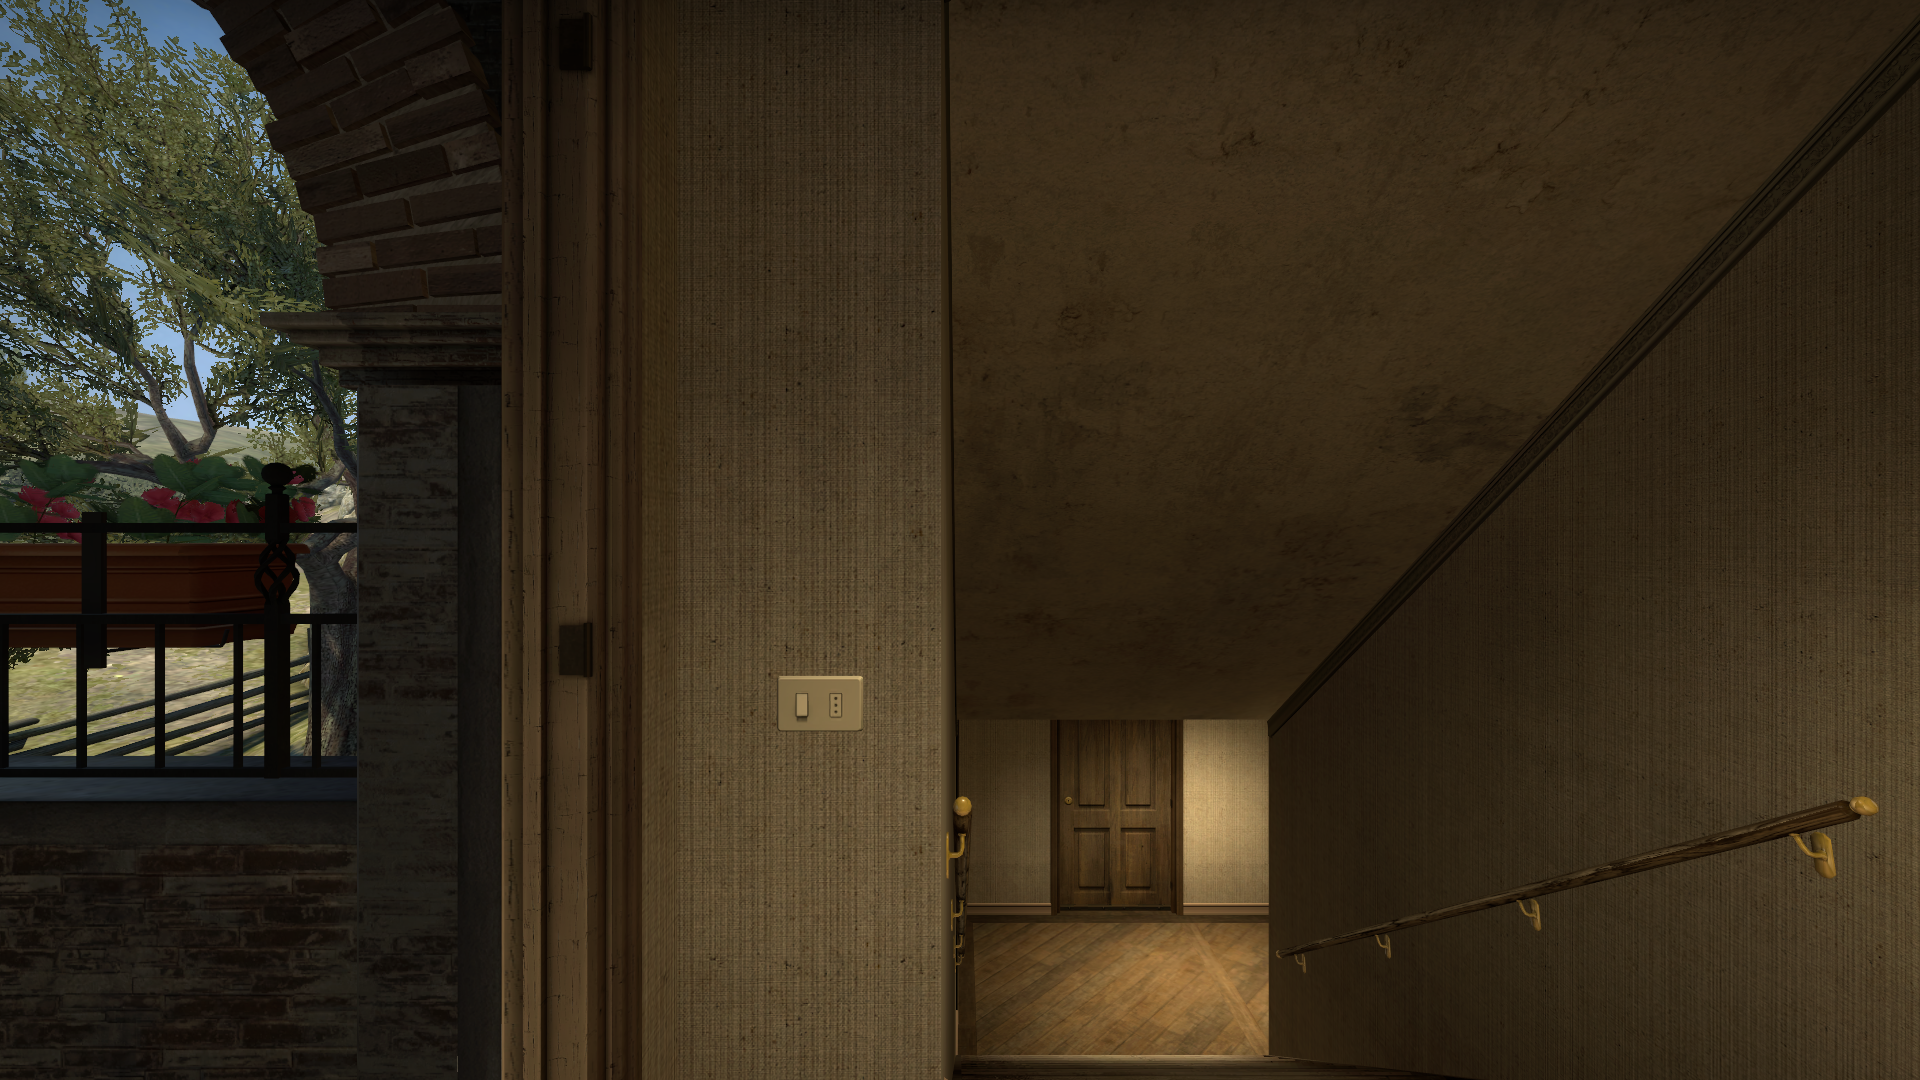
Map: de_inferno